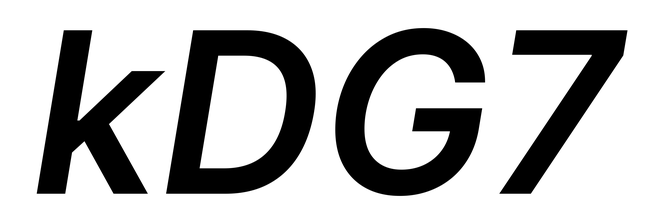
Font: Inter-Italic_SemiBold_Italic